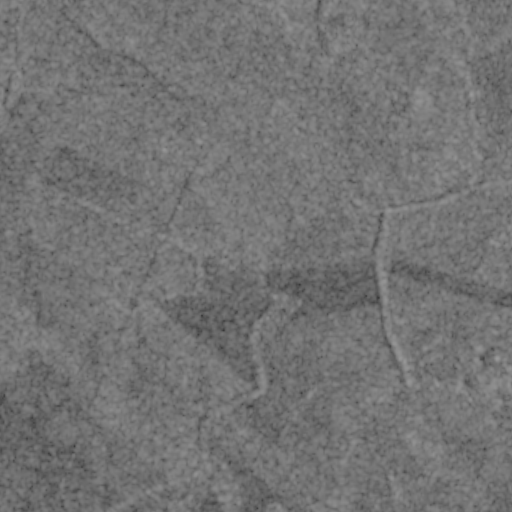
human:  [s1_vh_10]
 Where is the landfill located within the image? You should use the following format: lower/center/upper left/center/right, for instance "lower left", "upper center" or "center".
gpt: The landfill is located in the lower right of the image.
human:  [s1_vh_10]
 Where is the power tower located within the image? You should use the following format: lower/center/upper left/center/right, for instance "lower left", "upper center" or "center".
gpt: The power tower is located in the left of the image.
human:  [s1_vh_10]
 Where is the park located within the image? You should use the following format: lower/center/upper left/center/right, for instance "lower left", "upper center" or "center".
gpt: There is no park in the image.

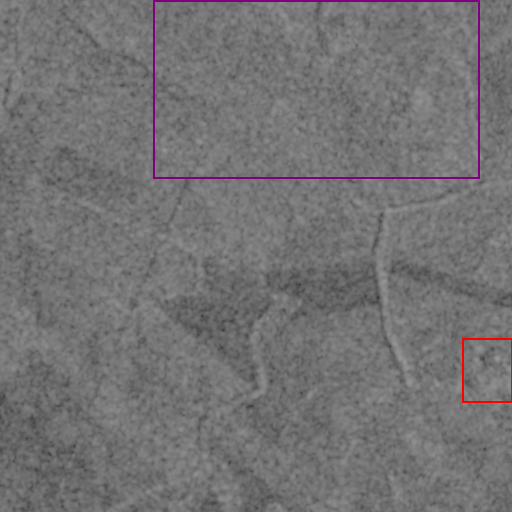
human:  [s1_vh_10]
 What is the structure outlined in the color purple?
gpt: The structure outlined in purple is a crop field.
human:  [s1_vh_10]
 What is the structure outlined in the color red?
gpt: The structure outlined in red is a landfill.
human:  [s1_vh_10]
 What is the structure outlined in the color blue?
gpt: There is no blue outline.